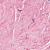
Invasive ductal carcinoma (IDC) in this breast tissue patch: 0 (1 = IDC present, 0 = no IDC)